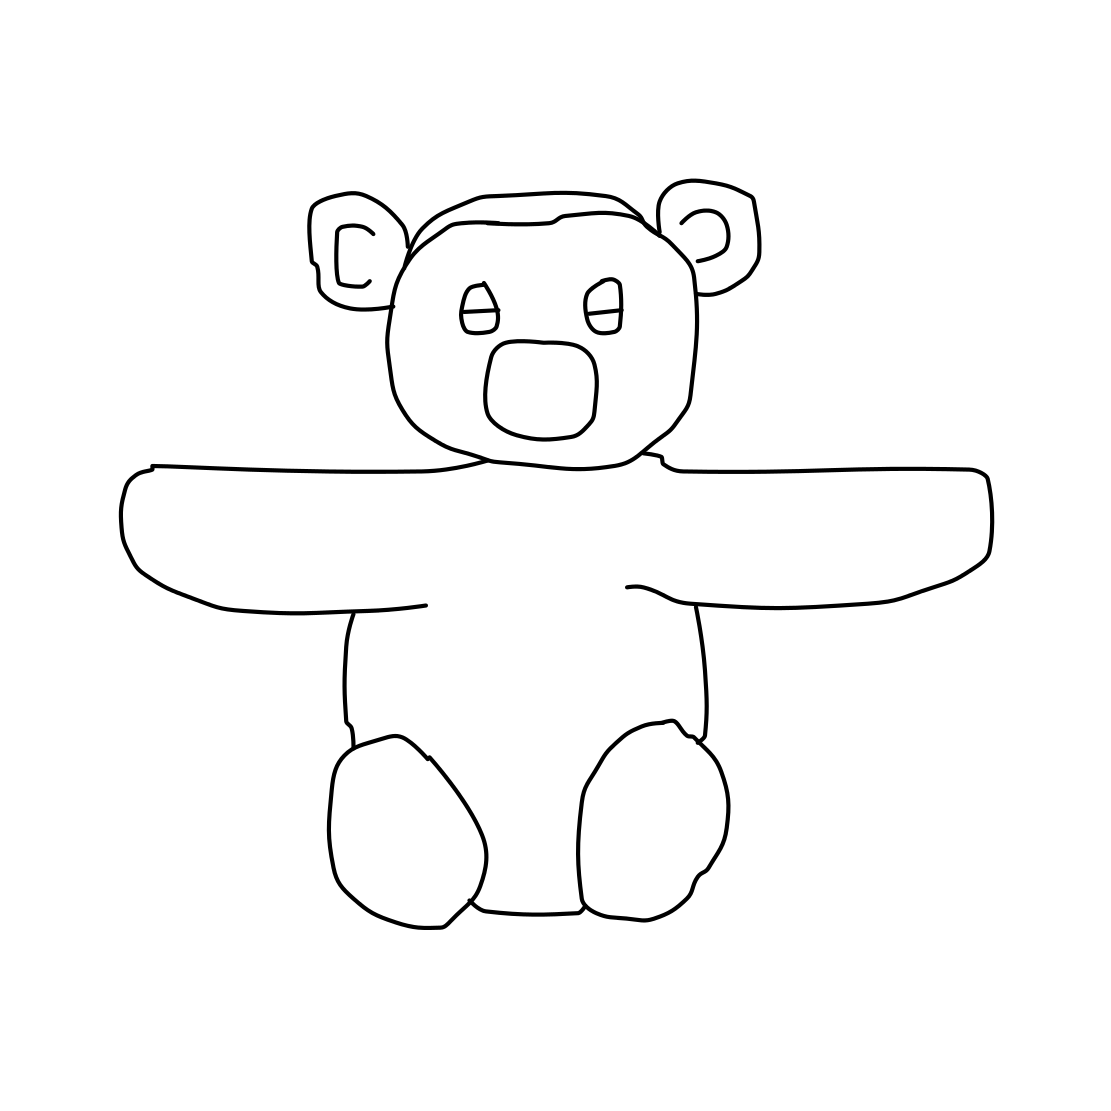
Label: teddy-bear